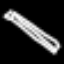
Label: pencil